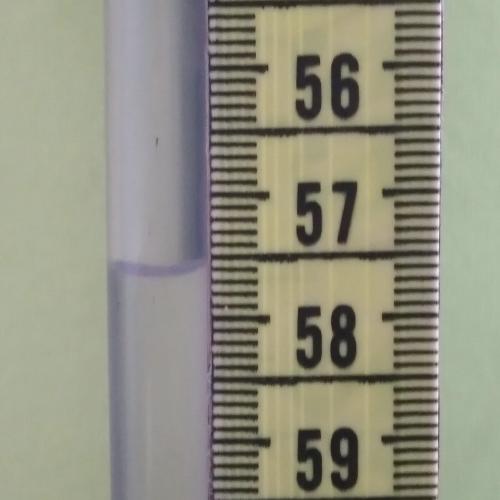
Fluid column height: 57.6 cm